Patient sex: M
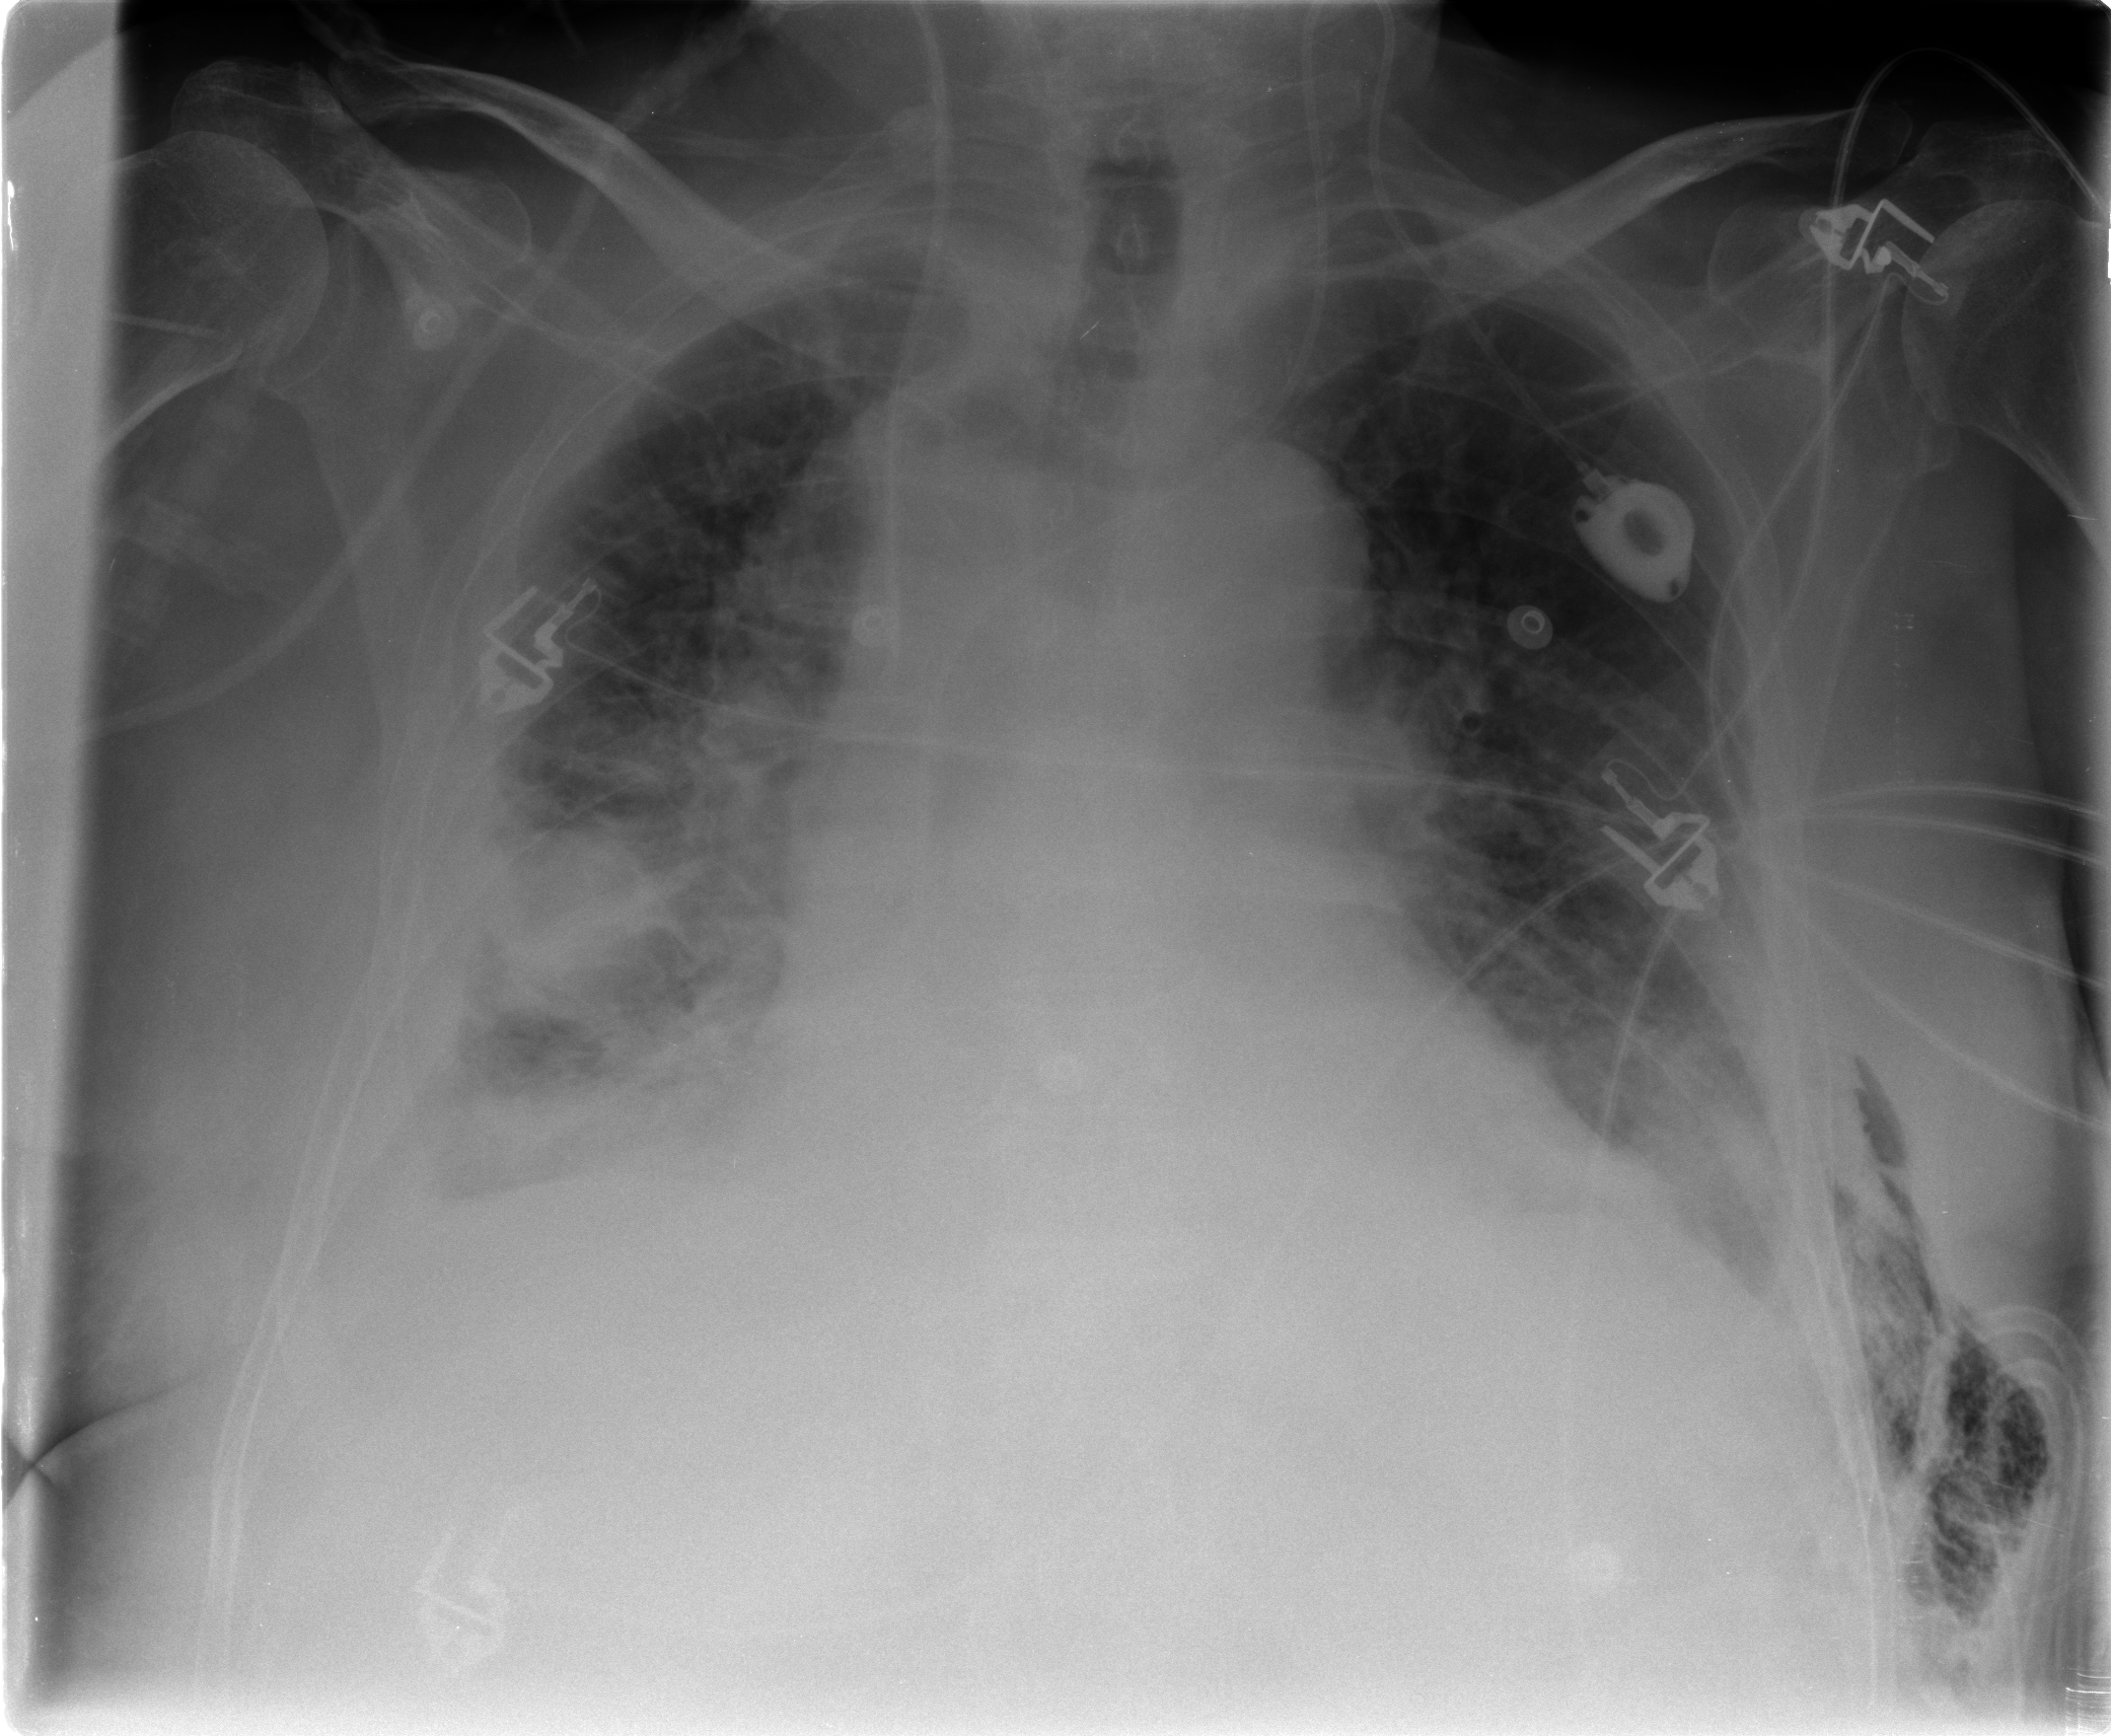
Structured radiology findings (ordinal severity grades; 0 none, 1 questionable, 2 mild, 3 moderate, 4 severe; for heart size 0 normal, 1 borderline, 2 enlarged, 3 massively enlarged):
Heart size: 0
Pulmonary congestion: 2
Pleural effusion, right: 3
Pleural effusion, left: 2
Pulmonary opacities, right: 3
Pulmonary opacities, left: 2
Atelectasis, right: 3
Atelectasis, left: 2